Field crop: maize
Growth stage: 2
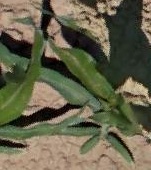
Species: maize